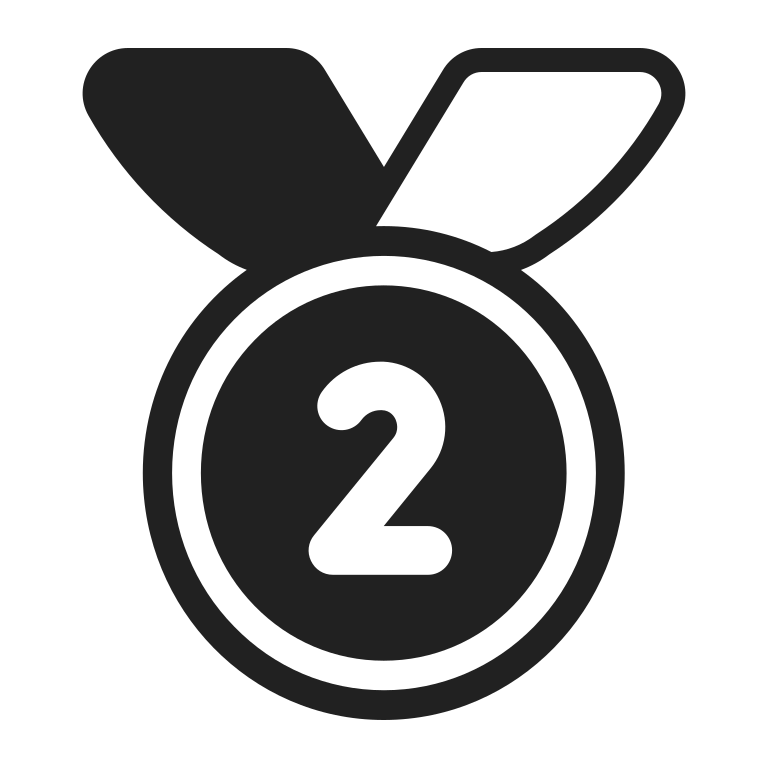
2nd place medal high contrast